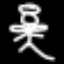
Label: angel